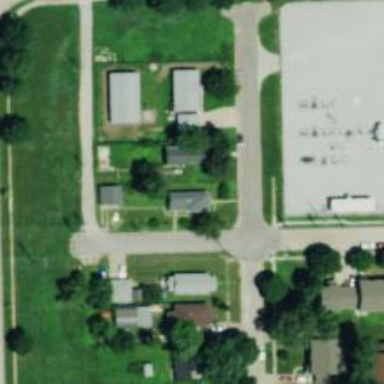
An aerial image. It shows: Residential road.